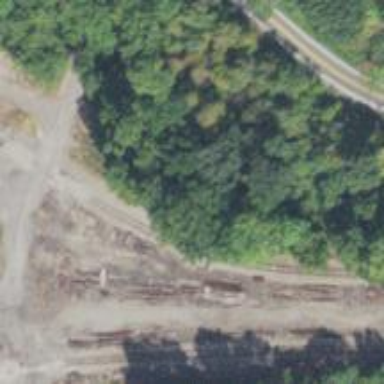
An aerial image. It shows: Rail spur service.